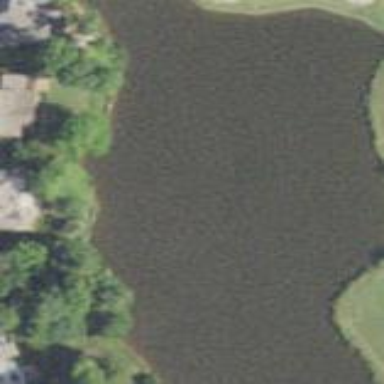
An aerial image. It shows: Lake with natural water.